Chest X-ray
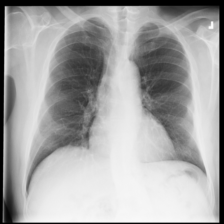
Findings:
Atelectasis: negative
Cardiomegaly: negative
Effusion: negative
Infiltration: negative
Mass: positive
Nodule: negative
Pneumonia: negative
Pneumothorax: negative
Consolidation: negative
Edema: negative
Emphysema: negative
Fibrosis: negative
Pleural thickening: negative
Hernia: negative